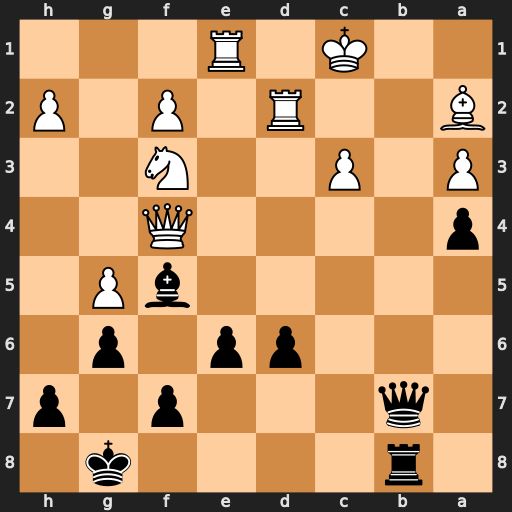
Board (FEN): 1r4k1/1q3p1p/3pp1p1/5bP1/p4Q2/P1P2N2/B2R1P1P/2K1R3
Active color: b
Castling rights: -
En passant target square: -
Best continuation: Qb1+ Bxb1 Rxb1#